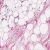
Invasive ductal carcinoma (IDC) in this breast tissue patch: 0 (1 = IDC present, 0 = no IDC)